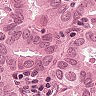
Metastatic tissue present: yes